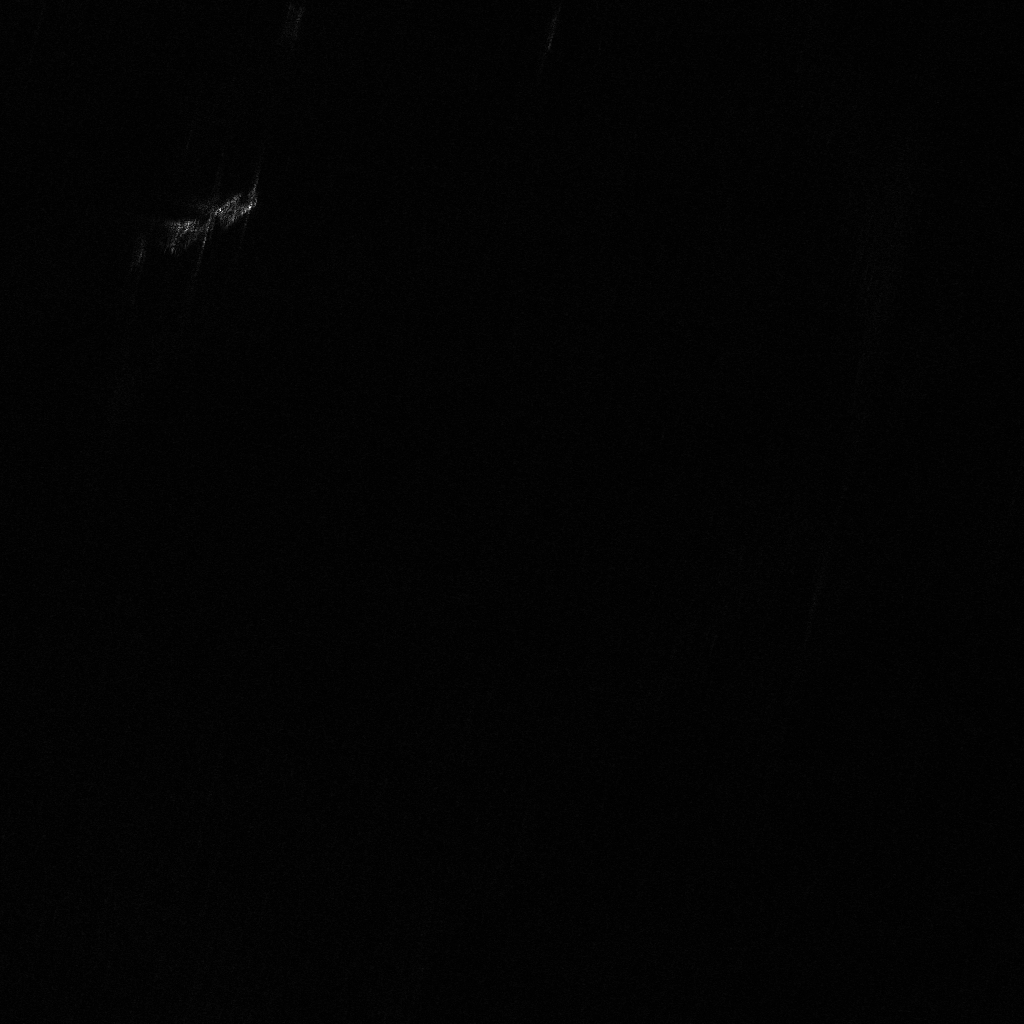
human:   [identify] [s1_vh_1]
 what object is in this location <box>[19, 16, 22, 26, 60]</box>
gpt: <ref>1 large container at the top left</ref>